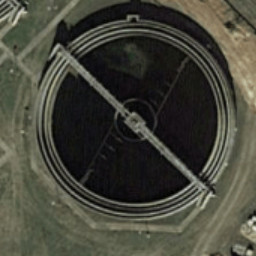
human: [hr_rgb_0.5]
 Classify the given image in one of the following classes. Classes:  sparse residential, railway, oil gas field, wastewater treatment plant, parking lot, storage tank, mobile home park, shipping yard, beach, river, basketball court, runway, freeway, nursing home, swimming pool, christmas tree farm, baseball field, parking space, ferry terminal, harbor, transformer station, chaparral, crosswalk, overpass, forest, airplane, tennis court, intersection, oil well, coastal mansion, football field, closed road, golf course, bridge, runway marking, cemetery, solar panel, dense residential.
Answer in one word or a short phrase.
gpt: wastewater treatment plant